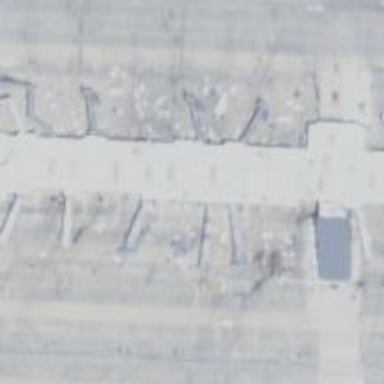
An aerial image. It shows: Airport gate.